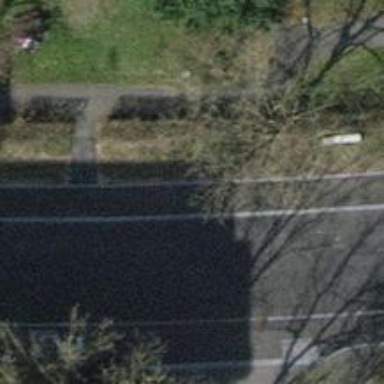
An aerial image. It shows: Street cabinet.